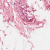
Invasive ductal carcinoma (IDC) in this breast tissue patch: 0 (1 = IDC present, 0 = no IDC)